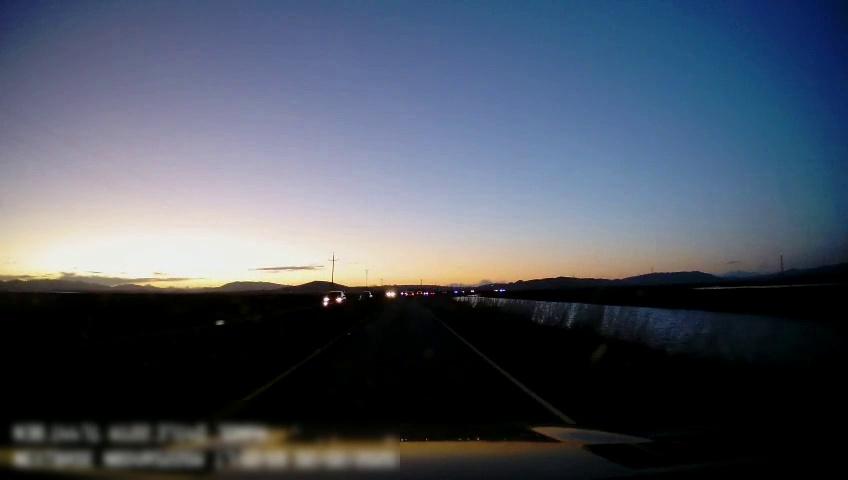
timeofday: Dusk/Dawn/Twilight
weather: Sunny
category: Drivable Space
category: Vehicles | SUV
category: Vehicles | Car
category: Vehicles | SUV
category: Lanes | Current Lane
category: Lanes | Current Lane